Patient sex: F
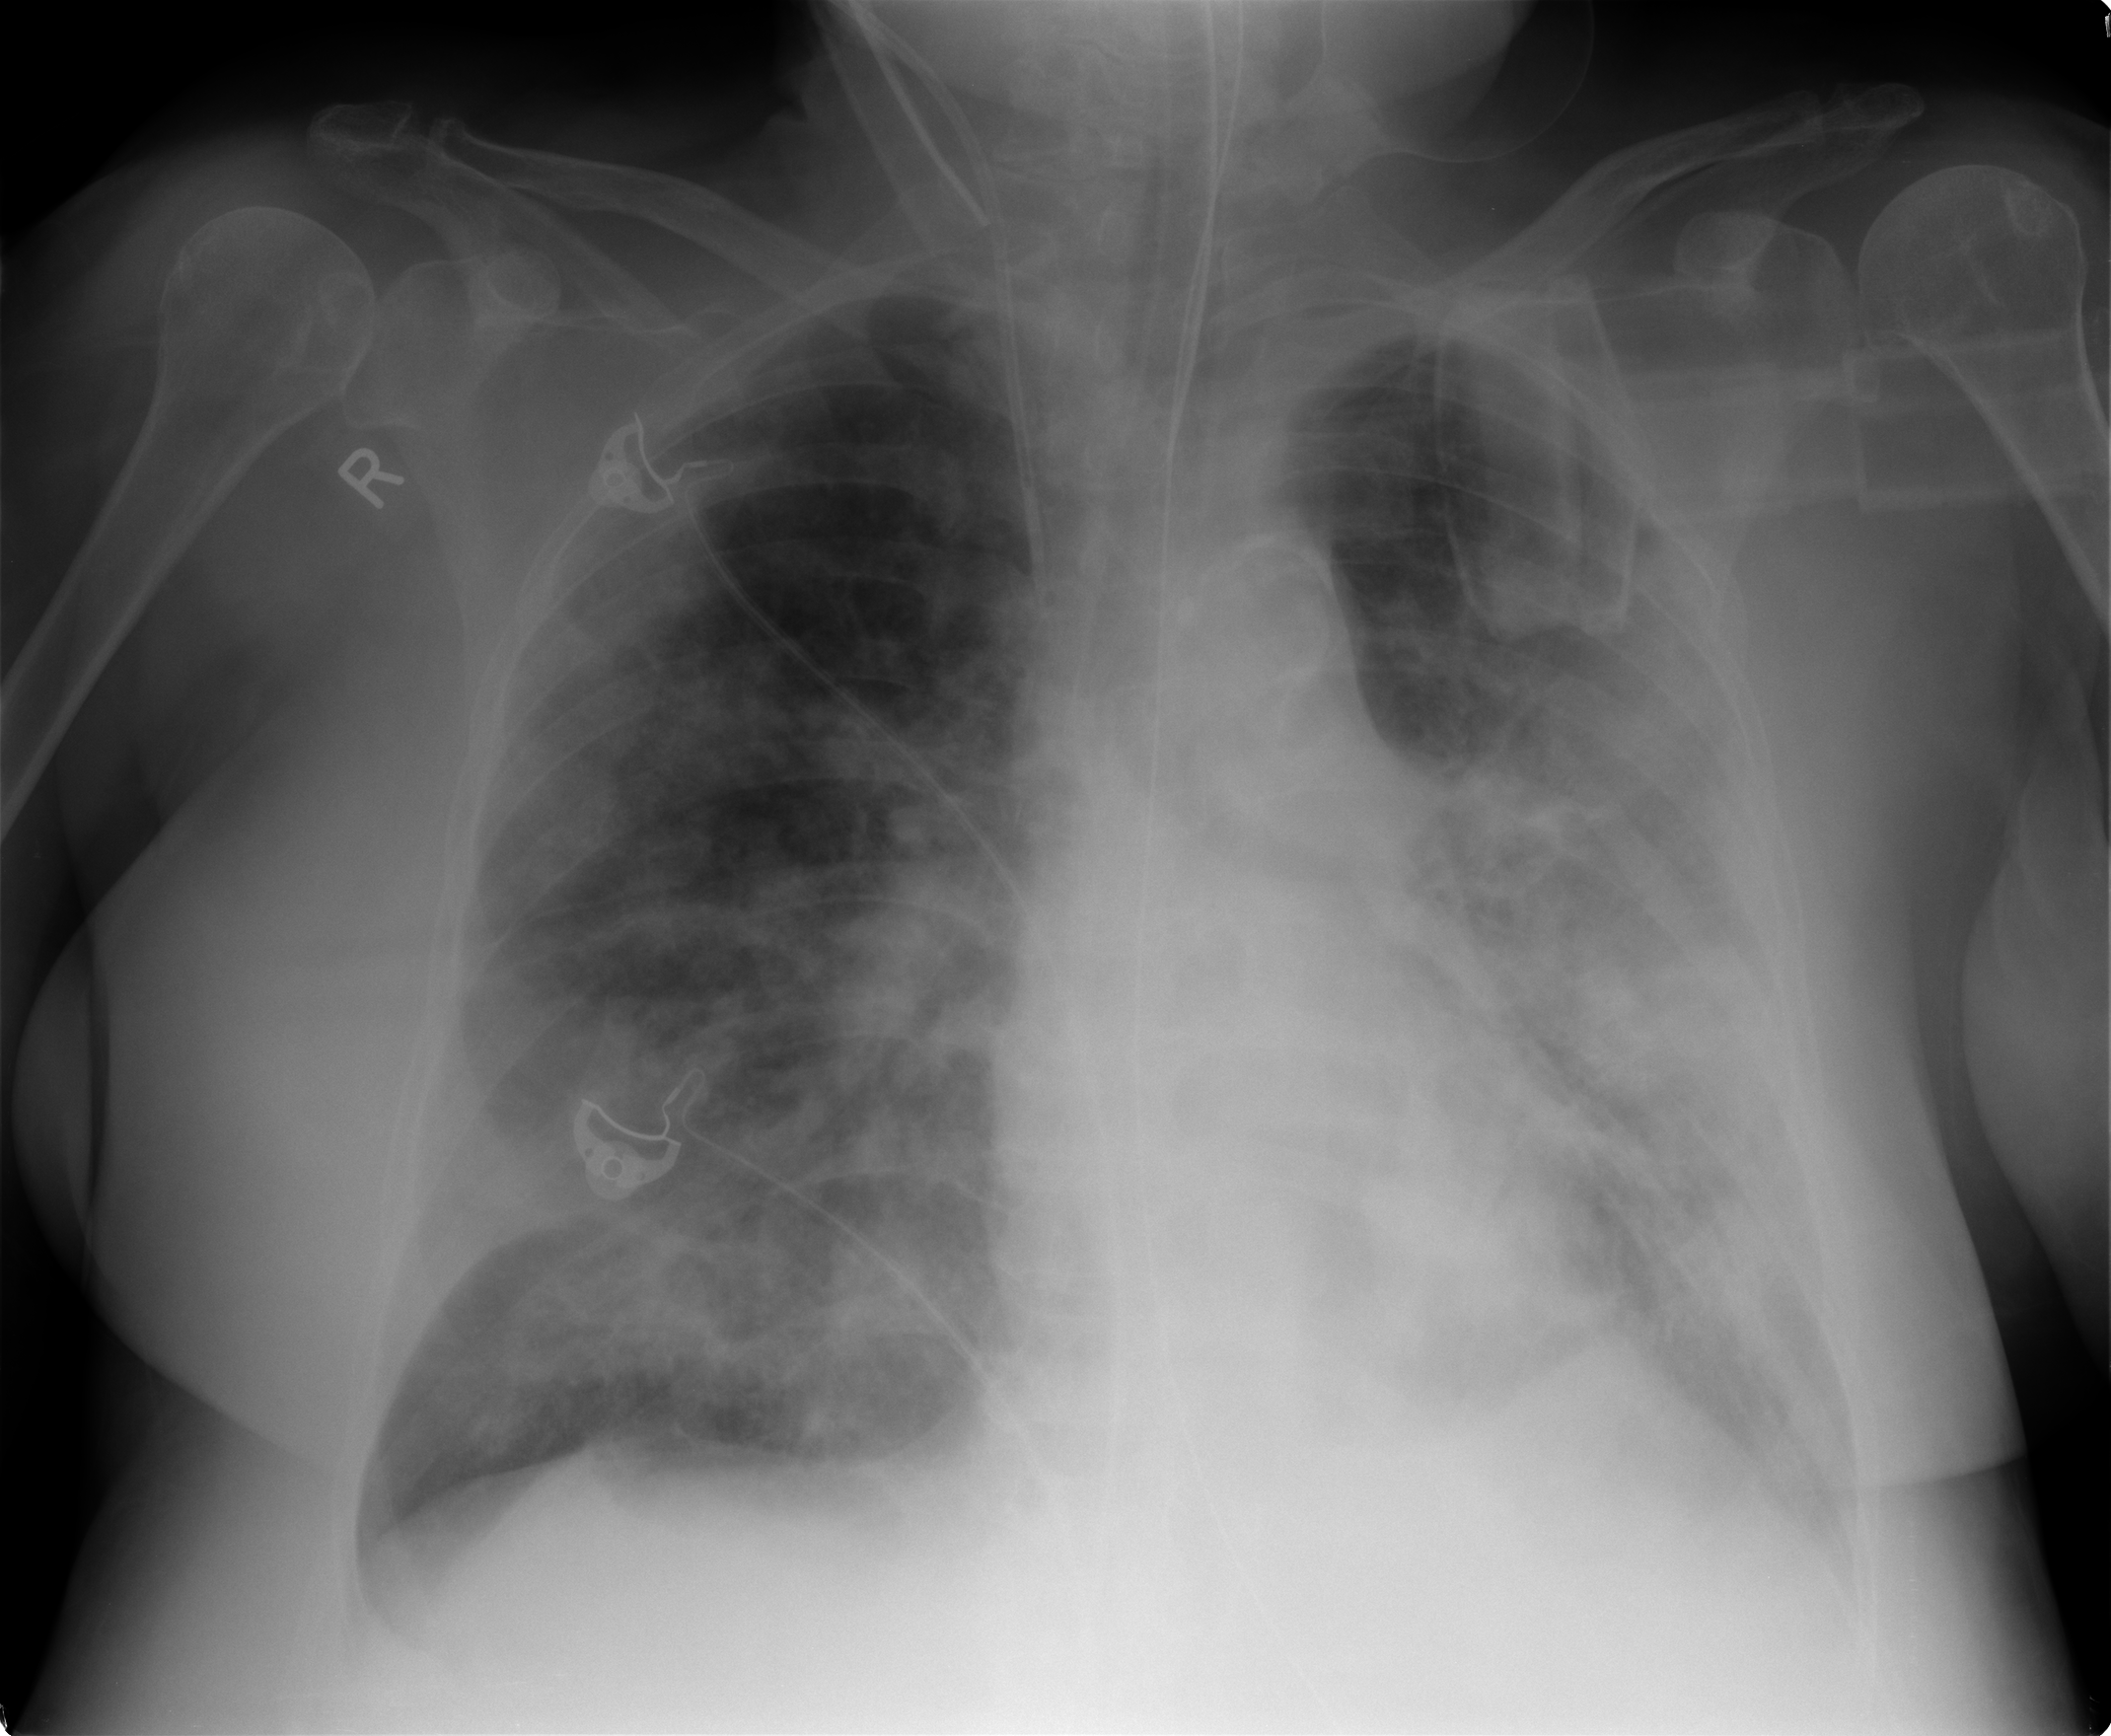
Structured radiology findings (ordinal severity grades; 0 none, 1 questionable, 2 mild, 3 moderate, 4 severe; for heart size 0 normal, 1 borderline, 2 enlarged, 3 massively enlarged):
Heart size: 0
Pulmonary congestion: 2
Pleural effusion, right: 2
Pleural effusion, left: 2
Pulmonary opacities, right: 3
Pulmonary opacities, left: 3
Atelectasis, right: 2
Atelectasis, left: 3